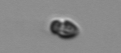
Label: Heterocapsa_rotundata